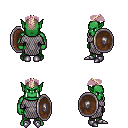
a pixel art fantasy rpg character, male body template, orc, green skin, chain mail, teal pants, white blonde short mohawk hairstyle, metal boots, shield, four views (front, back, left, right), 2x2 character sprite sheet, small pixel art, hard edges, no anti-aliasing